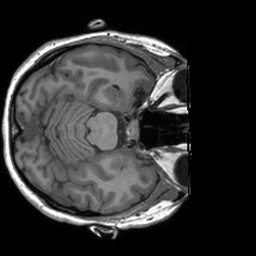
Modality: T1w
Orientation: axial
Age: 48
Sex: female
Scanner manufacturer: siemens
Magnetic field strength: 3 T
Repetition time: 1.9 s
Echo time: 0.00226 s